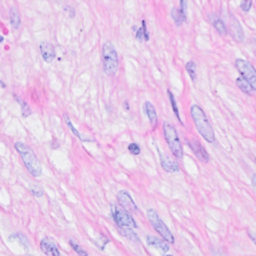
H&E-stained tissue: Breast